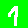
Digit: 1